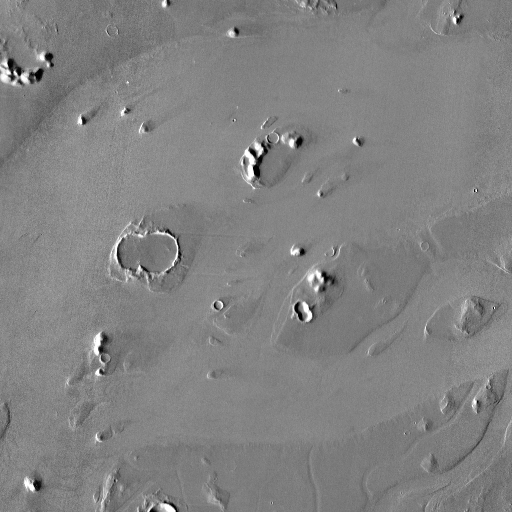
Crater classes present: Background, Other